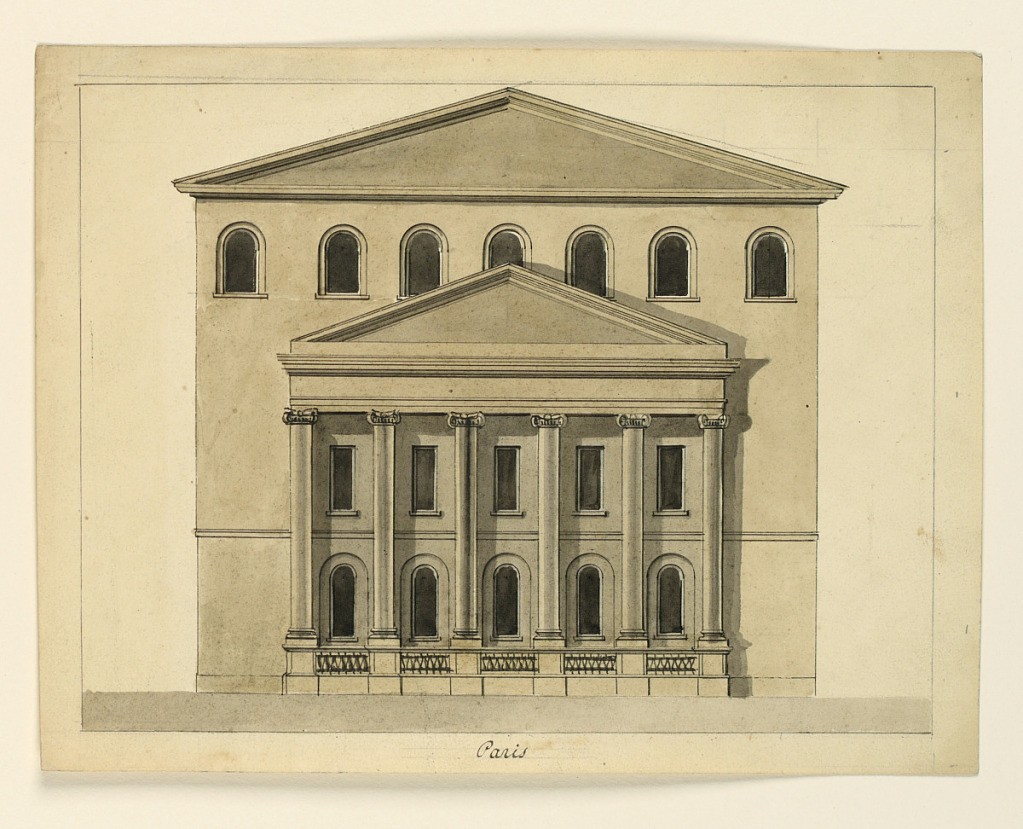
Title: Elevation of the Facade of a Theater, Paris
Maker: Cesare Recanatini, Italian, 1823–1893
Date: ca. 1860
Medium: Pen and ink with sepia and gray washes on cream-colored paper
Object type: Drawing
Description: Horizontal rectangle. Three storied building with a pedimented roof, with a six-columned projecting pedimented portico of Ionic order.